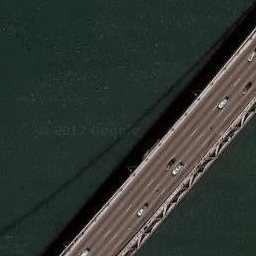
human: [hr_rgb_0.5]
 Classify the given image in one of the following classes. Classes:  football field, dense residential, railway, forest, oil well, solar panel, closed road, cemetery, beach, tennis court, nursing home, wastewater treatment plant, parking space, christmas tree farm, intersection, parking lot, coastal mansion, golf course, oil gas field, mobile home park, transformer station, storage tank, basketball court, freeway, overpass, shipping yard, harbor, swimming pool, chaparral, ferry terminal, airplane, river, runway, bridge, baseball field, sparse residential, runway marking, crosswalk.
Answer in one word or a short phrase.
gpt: bridge